Breast ultrasound image
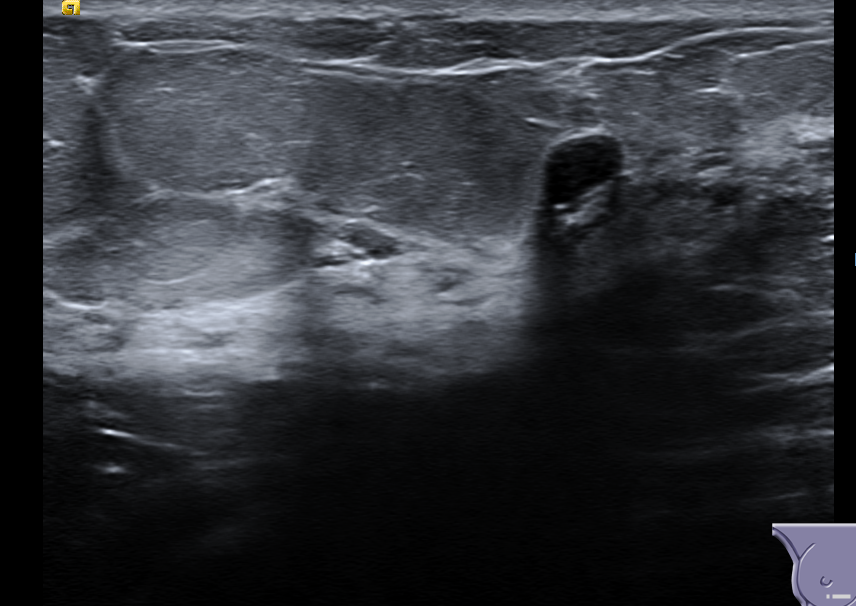
Diagnosis: benign